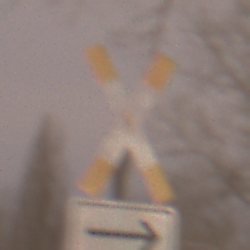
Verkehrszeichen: Andreaskreuz
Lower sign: RichtungsangabeDurchPfeile4
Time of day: Night
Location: Outdoor (Urban)
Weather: Overcast
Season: Winter
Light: Artificial